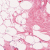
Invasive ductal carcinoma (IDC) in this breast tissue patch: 0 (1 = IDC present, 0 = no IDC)